Interaction volume radius: 5 \u00c5
Interaction volume height: 25 \u00c5
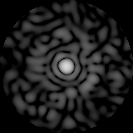
Disorder parameter: 0.8286